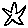
Label: star